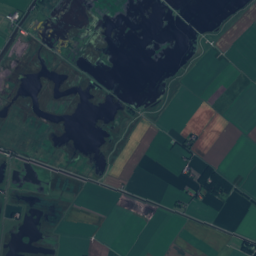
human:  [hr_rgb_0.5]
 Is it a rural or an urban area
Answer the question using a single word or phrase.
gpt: rural

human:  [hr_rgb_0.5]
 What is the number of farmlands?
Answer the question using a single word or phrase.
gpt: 24

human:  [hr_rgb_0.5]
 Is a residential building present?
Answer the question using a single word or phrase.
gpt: yes

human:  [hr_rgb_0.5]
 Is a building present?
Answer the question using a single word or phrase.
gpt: yes

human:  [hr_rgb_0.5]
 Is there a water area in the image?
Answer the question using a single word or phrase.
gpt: yes

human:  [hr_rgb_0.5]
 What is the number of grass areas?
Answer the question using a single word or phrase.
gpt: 35

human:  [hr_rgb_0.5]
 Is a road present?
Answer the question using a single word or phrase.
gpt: yes

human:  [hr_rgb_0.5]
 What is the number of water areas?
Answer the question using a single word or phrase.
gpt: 25

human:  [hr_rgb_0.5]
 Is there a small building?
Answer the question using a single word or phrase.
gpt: yes

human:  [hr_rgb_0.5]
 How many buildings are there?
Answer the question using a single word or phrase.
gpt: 59

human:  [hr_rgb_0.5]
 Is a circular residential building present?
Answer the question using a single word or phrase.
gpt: no

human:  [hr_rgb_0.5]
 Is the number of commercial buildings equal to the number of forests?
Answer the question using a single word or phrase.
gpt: no

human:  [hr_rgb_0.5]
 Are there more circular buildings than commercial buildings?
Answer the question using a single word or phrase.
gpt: no

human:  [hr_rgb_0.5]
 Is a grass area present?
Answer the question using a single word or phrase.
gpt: yes

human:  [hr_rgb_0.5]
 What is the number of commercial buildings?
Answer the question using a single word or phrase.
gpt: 2

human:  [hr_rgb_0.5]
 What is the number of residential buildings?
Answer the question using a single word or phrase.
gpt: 57

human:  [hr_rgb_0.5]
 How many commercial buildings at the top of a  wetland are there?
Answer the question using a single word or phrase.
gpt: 2

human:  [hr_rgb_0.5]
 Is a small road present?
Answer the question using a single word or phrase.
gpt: yes

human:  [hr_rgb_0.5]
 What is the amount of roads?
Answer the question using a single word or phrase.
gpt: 40

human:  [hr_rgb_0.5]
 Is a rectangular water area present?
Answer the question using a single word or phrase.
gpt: yes

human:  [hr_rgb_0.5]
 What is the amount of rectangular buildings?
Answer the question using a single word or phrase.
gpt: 37

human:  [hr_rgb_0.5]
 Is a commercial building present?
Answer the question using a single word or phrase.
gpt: yes

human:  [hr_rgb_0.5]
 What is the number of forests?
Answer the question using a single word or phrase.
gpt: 28

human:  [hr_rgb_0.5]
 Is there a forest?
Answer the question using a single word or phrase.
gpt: yes

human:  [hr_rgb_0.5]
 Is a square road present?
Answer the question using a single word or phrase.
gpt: no

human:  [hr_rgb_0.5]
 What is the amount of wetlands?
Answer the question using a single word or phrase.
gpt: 26

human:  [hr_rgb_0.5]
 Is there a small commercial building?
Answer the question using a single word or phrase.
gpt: yes

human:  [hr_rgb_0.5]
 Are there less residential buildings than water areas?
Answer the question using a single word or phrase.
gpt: no

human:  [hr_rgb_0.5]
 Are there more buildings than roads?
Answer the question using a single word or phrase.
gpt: yes

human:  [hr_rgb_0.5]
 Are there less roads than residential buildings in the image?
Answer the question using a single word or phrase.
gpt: yes

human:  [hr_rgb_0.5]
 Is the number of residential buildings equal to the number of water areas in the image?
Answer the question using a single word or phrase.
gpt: no

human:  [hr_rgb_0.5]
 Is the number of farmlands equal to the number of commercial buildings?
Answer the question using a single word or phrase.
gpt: no

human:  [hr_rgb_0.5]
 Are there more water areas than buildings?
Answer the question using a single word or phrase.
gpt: no

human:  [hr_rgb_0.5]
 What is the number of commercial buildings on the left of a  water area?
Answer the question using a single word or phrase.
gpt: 2

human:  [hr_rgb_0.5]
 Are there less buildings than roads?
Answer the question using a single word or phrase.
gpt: no

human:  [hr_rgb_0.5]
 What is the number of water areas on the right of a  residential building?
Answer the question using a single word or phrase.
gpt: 20

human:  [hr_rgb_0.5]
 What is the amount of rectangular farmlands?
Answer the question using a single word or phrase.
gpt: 1

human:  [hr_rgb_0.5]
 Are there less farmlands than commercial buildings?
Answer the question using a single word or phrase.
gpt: no

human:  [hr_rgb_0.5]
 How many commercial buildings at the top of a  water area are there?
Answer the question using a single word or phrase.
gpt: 2

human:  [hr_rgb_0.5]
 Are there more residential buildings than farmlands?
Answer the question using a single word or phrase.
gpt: yes

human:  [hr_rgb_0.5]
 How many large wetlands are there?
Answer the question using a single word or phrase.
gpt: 25

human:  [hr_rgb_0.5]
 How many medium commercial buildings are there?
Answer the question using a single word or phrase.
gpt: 1

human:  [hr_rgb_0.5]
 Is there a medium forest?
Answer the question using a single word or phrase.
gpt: yes

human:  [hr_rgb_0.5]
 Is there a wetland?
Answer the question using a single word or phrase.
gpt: yes

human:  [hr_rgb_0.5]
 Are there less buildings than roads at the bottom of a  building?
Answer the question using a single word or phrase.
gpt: no

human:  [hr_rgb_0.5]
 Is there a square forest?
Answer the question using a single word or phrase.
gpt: no

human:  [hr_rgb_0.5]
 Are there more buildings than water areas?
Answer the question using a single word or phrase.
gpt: yes

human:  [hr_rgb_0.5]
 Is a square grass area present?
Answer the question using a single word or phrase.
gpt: yes

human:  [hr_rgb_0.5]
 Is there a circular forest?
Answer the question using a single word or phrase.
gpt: no

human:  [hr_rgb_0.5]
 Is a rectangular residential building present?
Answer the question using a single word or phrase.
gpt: yes

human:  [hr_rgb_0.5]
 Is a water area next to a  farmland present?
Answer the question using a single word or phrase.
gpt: yes

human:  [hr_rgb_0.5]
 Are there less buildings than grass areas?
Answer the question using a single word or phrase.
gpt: no

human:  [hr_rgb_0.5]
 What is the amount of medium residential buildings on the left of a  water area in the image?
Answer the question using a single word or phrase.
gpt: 1

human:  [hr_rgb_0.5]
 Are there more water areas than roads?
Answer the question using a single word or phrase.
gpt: no

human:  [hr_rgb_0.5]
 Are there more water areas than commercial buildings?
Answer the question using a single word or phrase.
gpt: yes

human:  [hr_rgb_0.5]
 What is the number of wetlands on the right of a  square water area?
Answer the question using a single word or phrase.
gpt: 17

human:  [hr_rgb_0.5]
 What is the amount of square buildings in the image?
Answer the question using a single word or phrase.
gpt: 0

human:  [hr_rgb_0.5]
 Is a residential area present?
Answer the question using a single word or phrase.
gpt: yes

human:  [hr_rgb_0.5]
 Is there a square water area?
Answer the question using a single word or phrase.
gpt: yes

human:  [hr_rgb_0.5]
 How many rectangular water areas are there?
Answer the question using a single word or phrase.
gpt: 7

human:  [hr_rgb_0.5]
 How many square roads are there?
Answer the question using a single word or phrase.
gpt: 0

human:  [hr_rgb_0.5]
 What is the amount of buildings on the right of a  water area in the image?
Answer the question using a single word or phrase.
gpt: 59

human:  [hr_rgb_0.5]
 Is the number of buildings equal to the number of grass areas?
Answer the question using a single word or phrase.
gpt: no

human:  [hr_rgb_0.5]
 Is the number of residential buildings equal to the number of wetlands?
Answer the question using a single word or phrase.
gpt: no